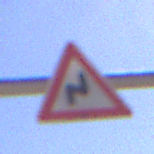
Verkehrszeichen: DoppelkurveRechts
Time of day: Midday
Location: Outdoor (Nature)
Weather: Clear
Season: NotSpecified
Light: Natural